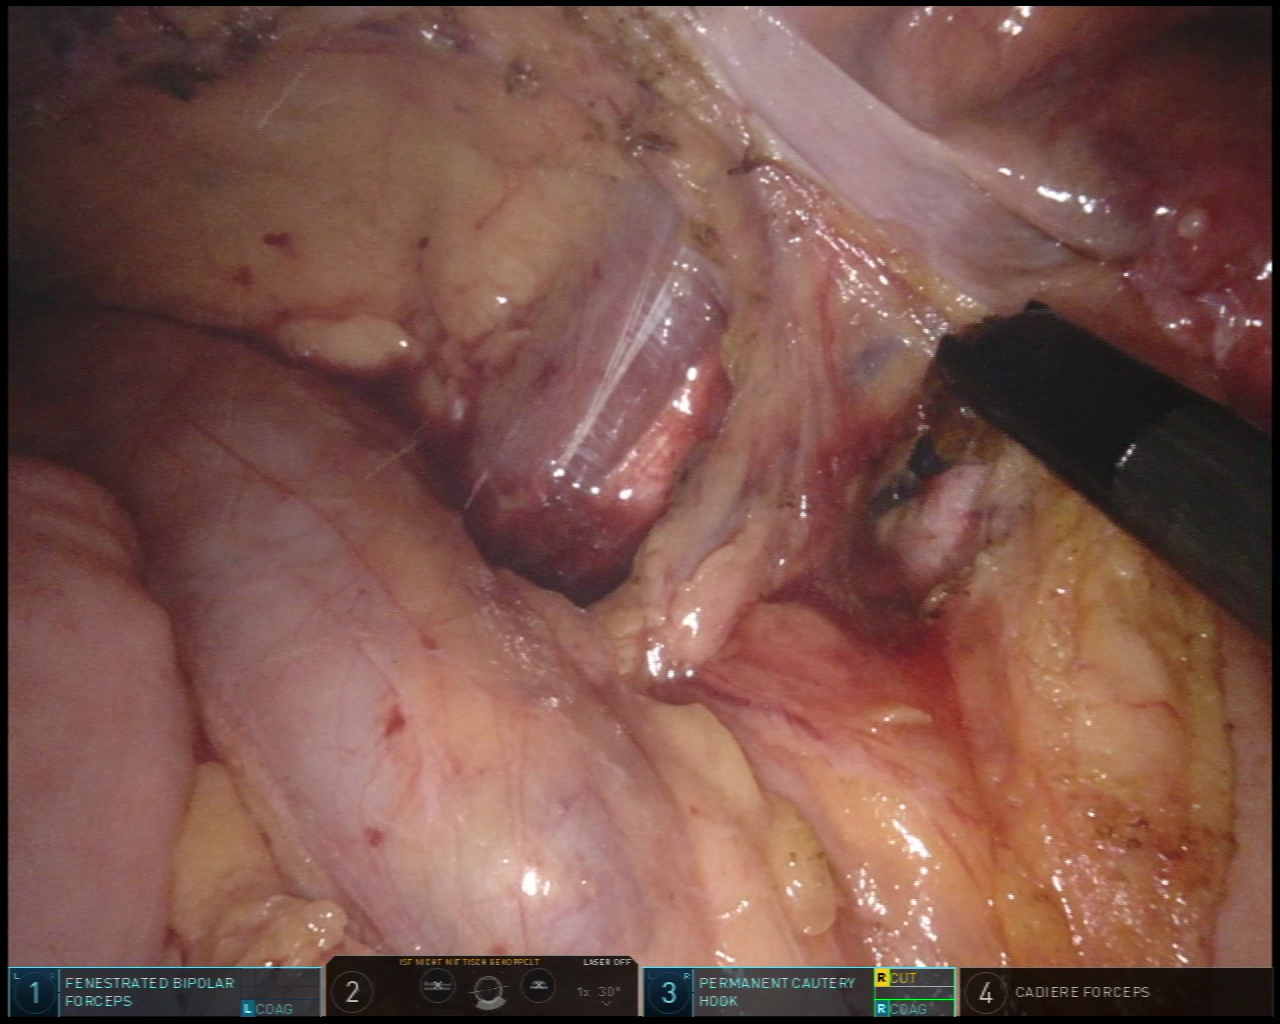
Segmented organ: ureter
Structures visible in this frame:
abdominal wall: yes
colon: yes
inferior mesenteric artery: no
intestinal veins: no
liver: no
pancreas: no
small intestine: no
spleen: no
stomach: no
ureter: yes
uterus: no
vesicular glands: no